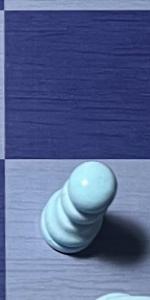
Label: Pawn_White